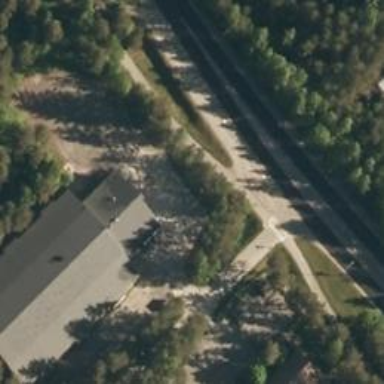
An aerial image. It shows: Asphalt track designated as cycleway.